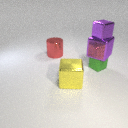
small purple metal cube above large purple metal cube